Question: Please let me know , how to prevent record getting saved when user enters invalid email address. Right now system displays warning message for invalid email address which is as per design but it also saves the record with invalid email address. How can we prevent system saving record with invalid email address
from osv import osv
'''
import smtplib
import re
from osv import fields
class latest_base(osv.osv):
_inherit = ['mail.thread']
_name='latest.base'
_columns={
'name':fields.char('Name'),
'image': fields.binary("Image", help="Select image here"),
'state': fields.selection([
('new','New'),
('starts','Starts'),
('progress','Progress'),
('won','Won'),
('lost','Lost'), ('tied','Tied')], 'Stage',readonly=True),
'email':fields.char('Email'),
}
_sql_constraints = [('unique_name', 'unique(name)', 'Sorry ! A record with the same name already exists.')]
def mymod_new(self, cr, uid, ids):
self.write(cr, uid, ids, { 'state' : 'new' })
return True
def mymod_starts(self, cr, uid, ids):
self.write(cr, uid, ids, { 'state' : 'starts' })
return True
def mymod_progress(self, cr, uid, ids):
self.write(cr, uid, ids, { 'state' : 'progress' })
return True
def mymod_won(self, cr, uid, ids):
self.write(cr, uid, ids, { 'state' : 'won' })
return True
def mymod_lost(self, cr, uid, ids):
self.write(cr, uid, ids, { 'state' : 'lost' })
return True
def mymod_tied(self, cr, uid, ids):
self.write(cr, uid, ids, { 'state' : 'tied' })
return True
def ValidateEmail(self, cr, uid, ids, email):
if re.match("^.+\@(\[?)[a-zA-Z0-9\-\.]+\.([a-zA-Z]{2,3}|[0-9]{1,3})(\]?)$", email) == None:
raise osv.except_osv('Invalid Email', 'Please enter a valid email address')
return False
# create method is overridden here
def create(self, cr, uid,values,context=None):
if not self.ValidateEmail(cr,uid,[],values['email']):
raise ValidateError()
else:
res = super(latest_base,self).create(cr,uid,values,context=context)
return res
# write method is overridden here
def write(self, cr, uid, ids, values, context=None):
if not self.ValidateEmail(cr,uid,ids,values['email']):
raise ValidateError()
else:
res = super(latest_base, self).write(cr, uid, ids, values, context=context)
return res
latest_base()
'''
view xml
'''
<field name="email" on_change="ValidateEmail(email)"/>
'''

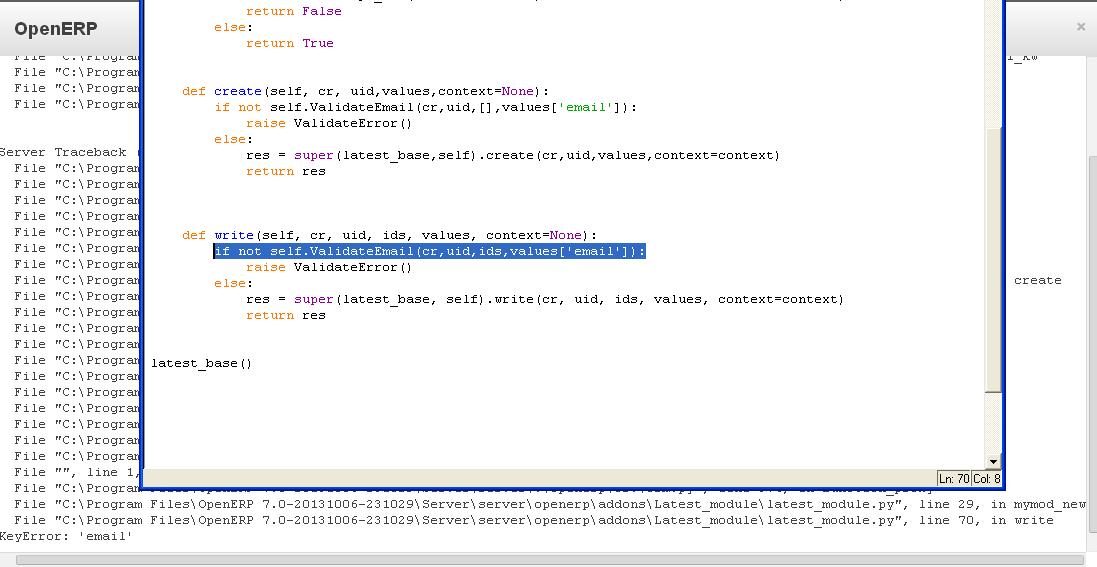
Answer: You need to modify your create write and validate functions.I hope your validateemail method is correct.Whenever the re.match is None, then warning will be showed.
'''
def ValidateEmail(self, cr, uid, ids, email):
if re.match("^.+\@(\[?)[a-zA-Z0-9\-\.]+\.([a-zA-Z]{2,3}|[0-9]{1,3})(\]?)$", email) == None:
raise osv.except_osv('Invalid Email', 'Please enter a valid email address')
return True
def create(self, cr, uid,values,context=None):
if 'email' in values:
self.ValidateEmail(cr,uid,[],values['email'])
res = super(latest_base,self).create(cr,uid,values,context=context)
return res
def write(self, cr, uid, ids, values, context=None):
if 'email' in values:
self.ValidateEmail(cr,uid,ids,values['email'])
res = super(latest_base, self).write(cr, uid, ids, values, context=context)
return res
'''